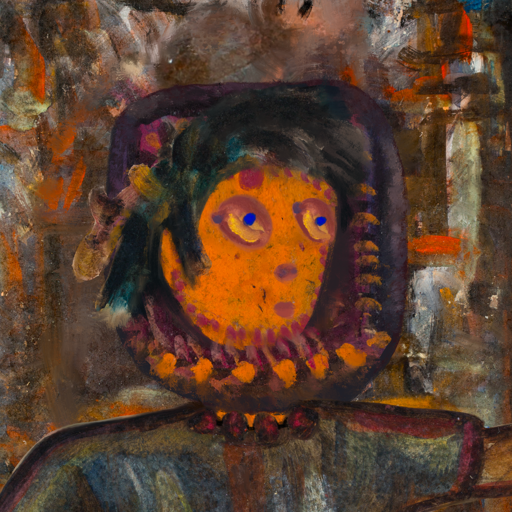
Background: GypsyQueen, Head And Neck Side: Doll_w_Hair, Face Side: Mother_And_Son_Son, Bust: Mosgoul, Hair Side: Pipe, Head Accessory: Blank, Second Necklace: Blank, Necklace: Mosgoul, Baby: Blank